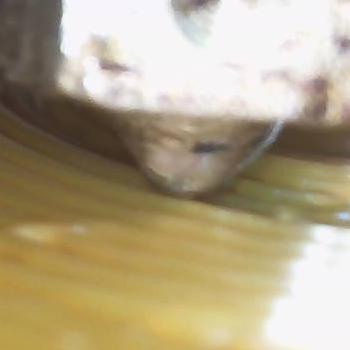
Flow rate: 100%